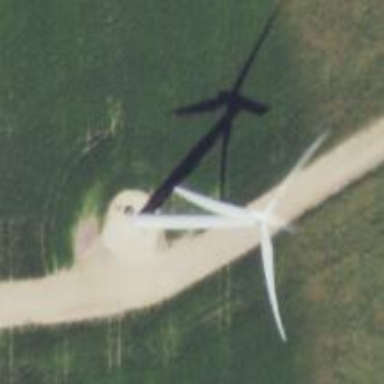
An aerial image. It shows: Wind generator powered by horizontal-axis wind turbine.